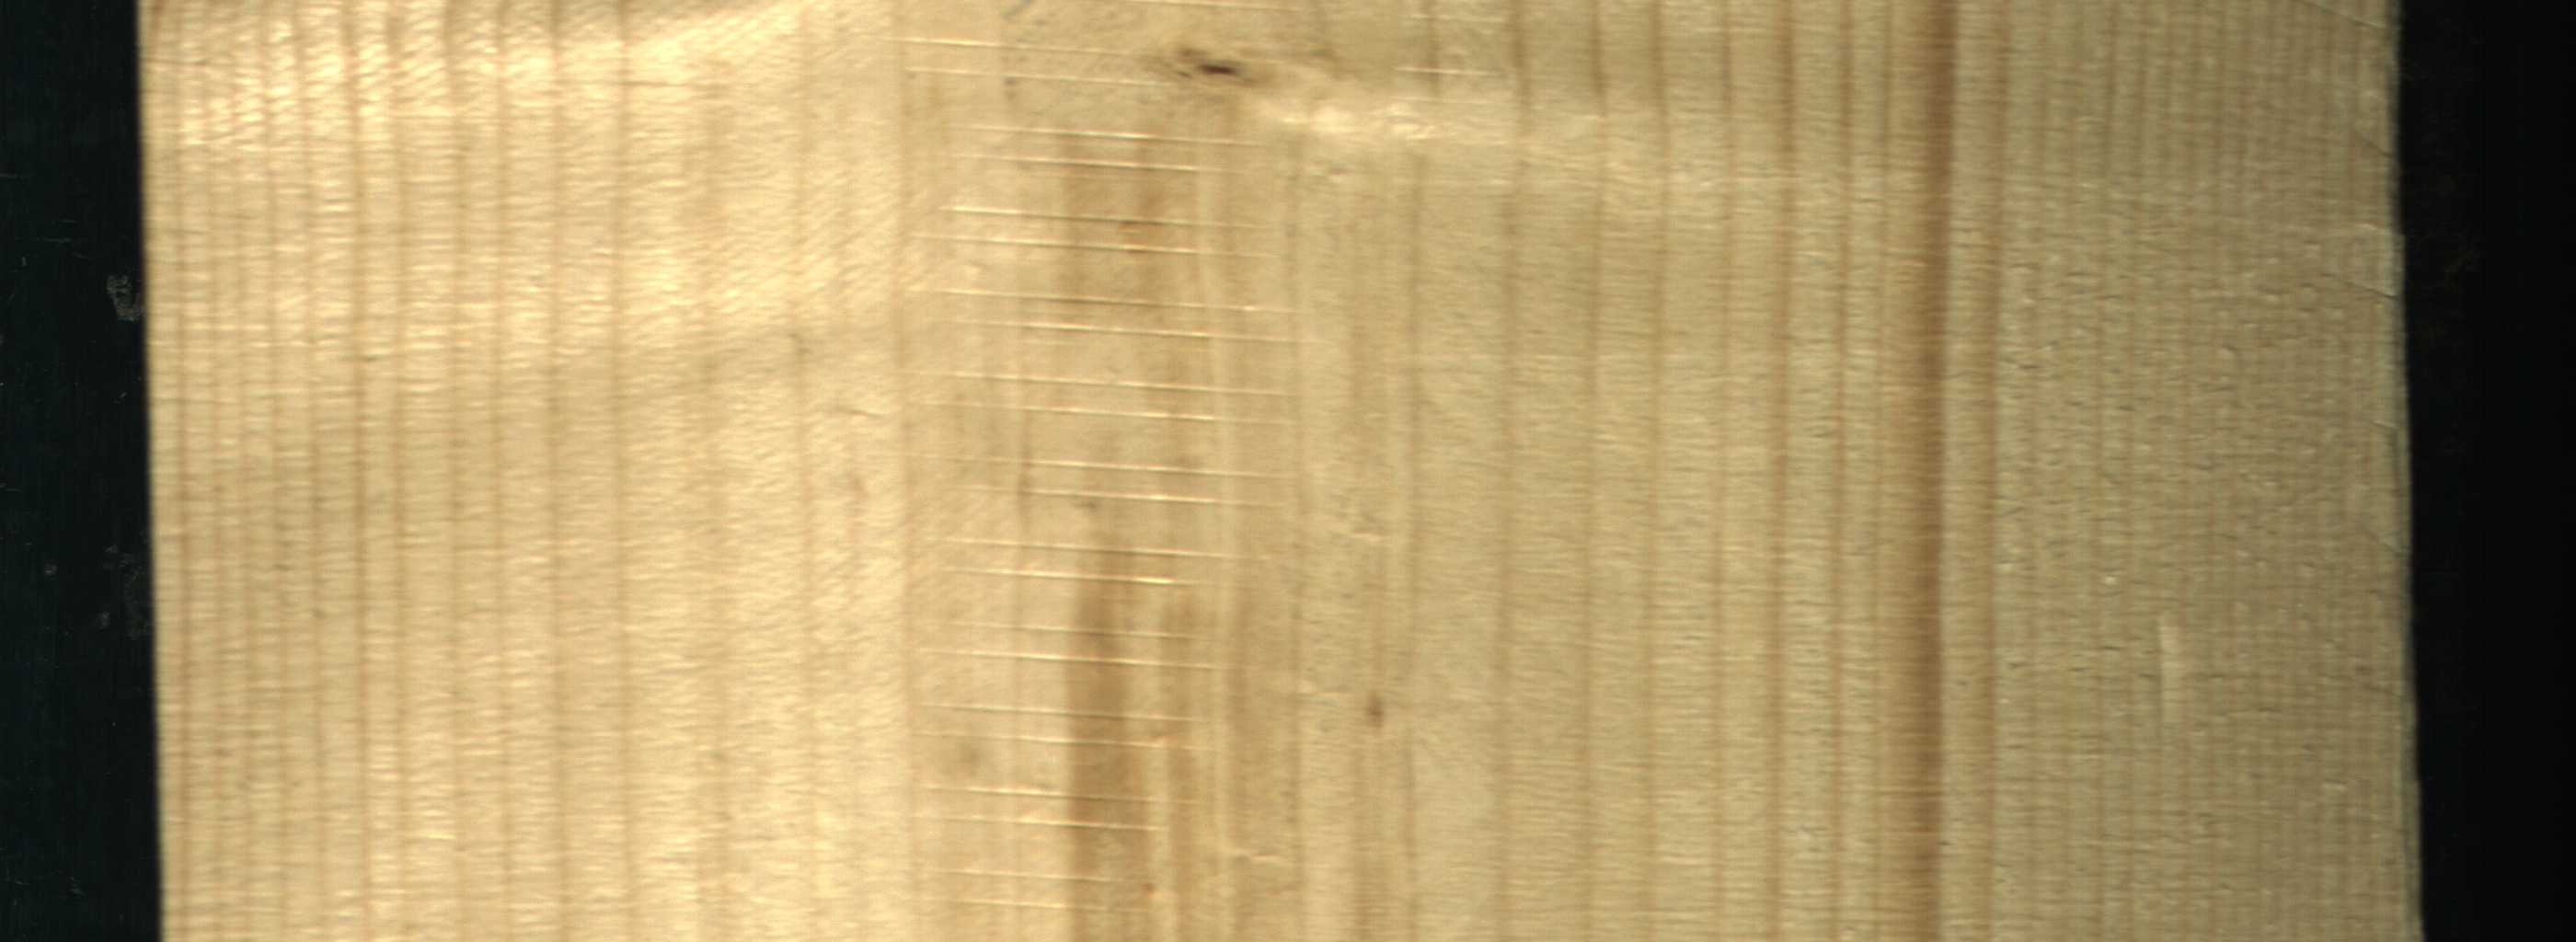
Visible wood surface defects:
Live_Knot